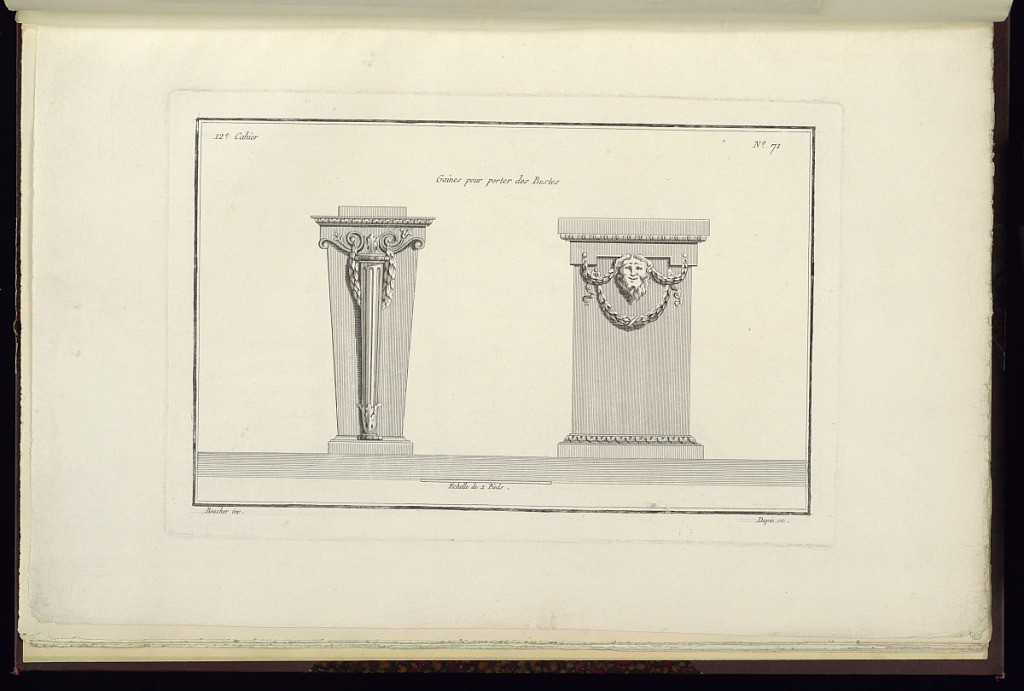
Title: Gaines pour porter des Bustes
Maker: Juste-François Boucher, French, 1736 – 1782
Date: ca. 1775
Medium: Engraving on off white laid paper
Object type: Print
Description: Designs for two pedestals to support sculpted busts. The pedestal on the left is decorated with ornament motifs including an engaged fluted column. The pedestal on the right is decorated with a mascaron draped with bound leaves and ribbons. The plate is signed.